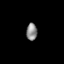
Tissue: skin
Cell type: Epithelial cells
Senescence score: 0.2849
Nuclear area (px): 180
Mean DAPI intensity: 140.044